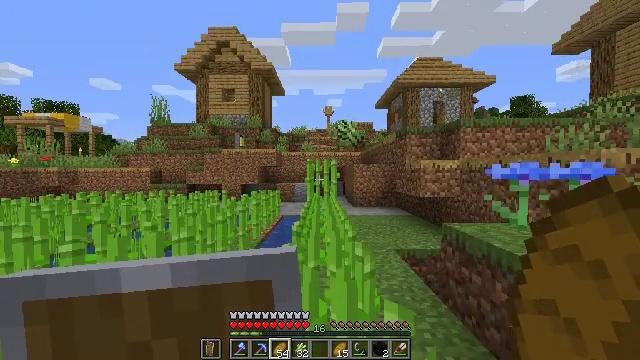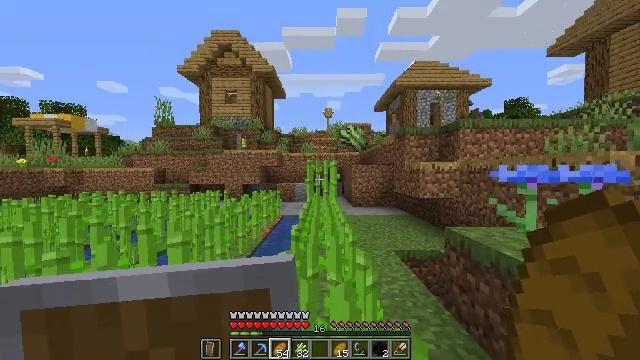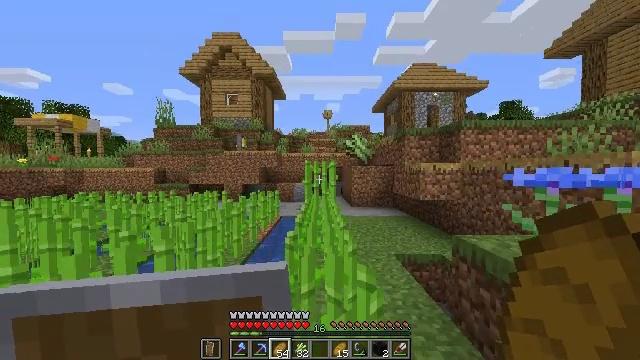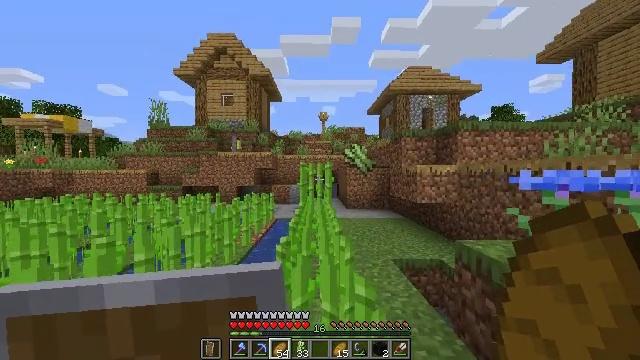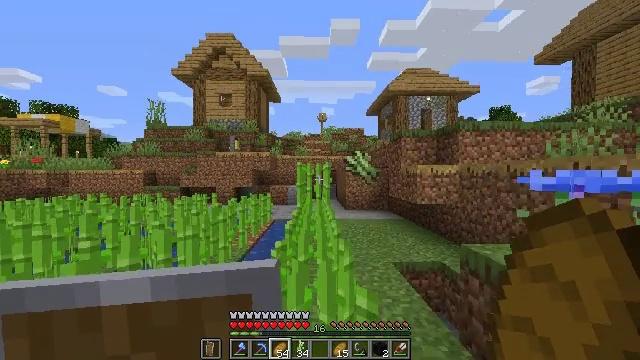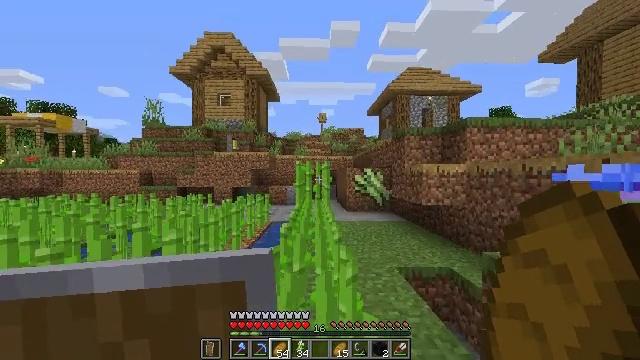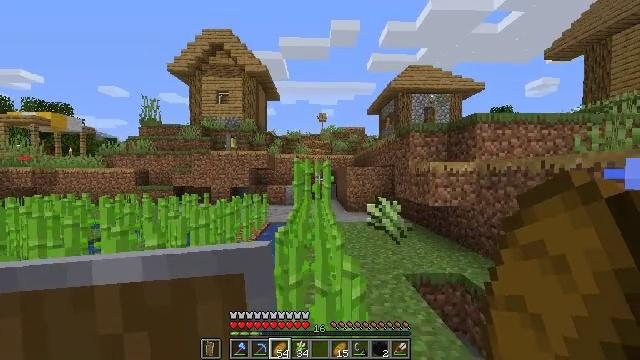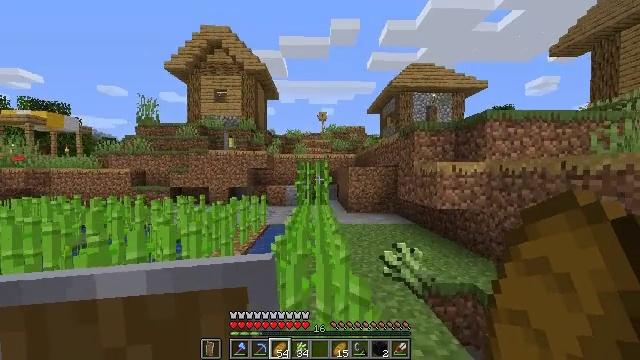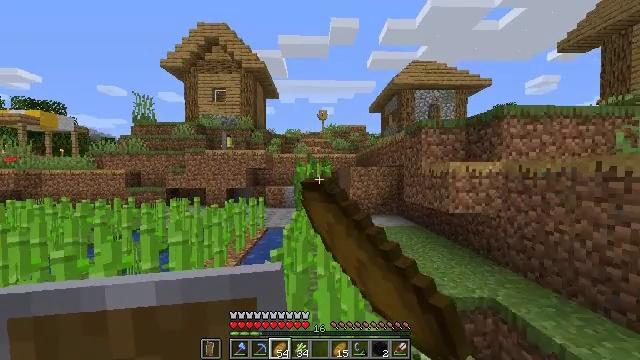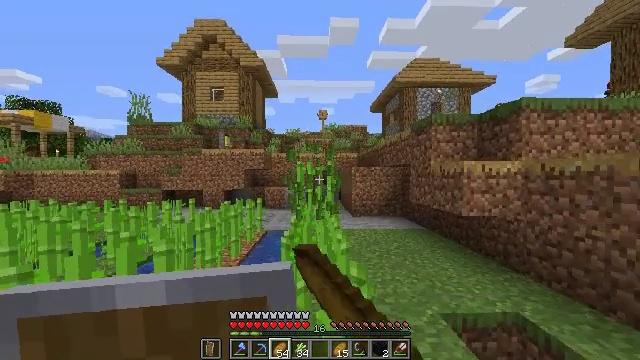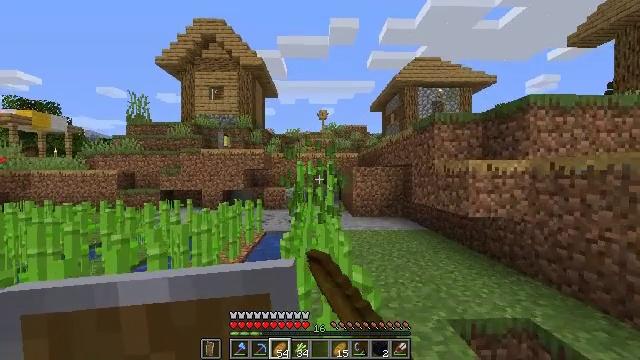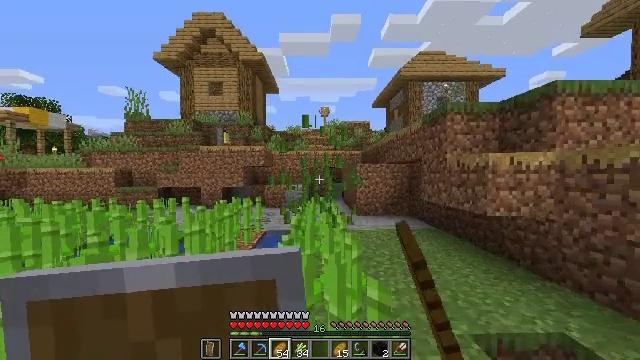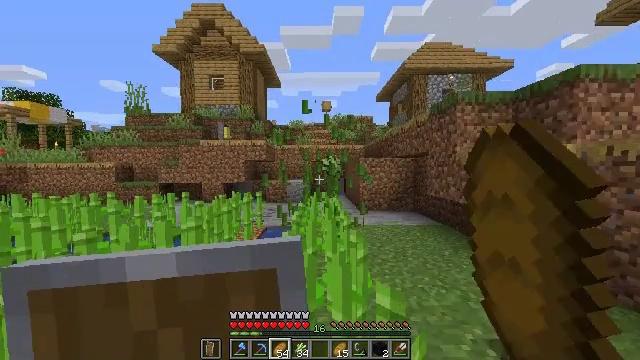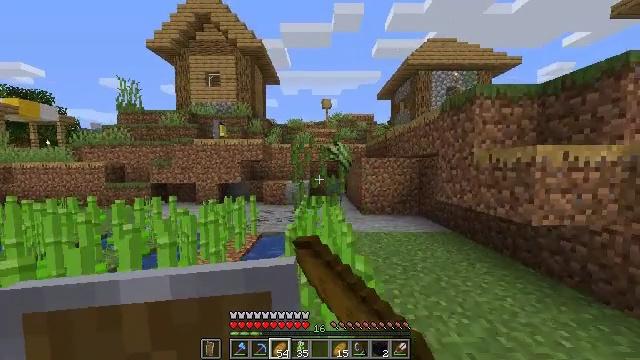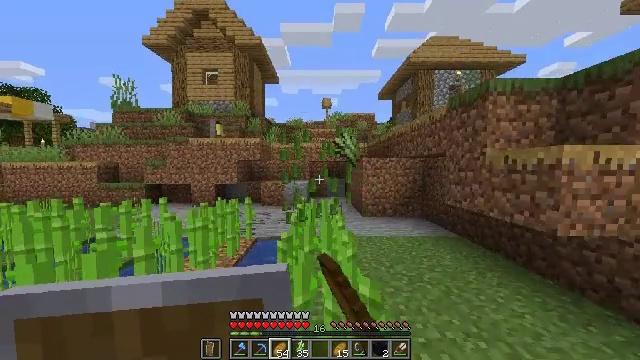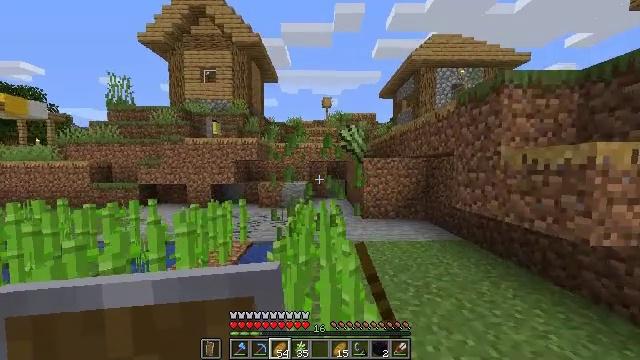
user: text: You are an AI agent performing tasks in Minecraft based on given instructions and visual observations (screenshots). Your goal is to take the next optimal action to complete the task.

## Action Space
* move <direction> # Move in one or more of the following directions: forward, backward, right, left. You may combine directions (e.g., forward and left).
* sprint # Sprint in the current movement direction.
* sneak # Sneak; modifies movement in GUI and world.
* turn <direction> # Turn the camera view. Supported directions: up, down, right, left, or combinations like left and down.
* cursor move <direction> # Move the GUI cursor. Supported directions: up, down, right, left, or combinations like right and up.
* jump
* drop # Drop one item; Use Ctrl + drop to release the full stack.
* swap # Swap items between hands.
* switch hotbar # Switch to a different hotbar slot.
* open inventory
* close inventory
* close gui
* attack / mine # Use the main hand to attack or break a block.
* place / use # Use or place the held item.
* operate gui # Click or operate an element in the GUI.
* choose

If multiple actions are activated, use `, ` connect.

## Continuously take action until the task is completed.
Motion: motion action
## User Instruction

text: Cut down the sugar cane stalks.
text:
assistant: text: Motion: move forward, sprint, attack / mine
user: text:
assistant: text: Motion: move forward, sprint, attack / mine
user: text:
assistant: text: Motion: move forward, sprint, turn right, attack / mine
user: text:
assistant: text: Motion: move forward, sprint, attack / mine
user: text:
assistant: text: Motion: move forward, sprint, attack / mine
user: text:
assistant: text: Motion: move forward, sprint, attack / mine
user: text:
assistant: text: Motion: move forward, sprint, attack / mine
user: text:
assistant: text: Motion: move forward, sprint, attack / mine
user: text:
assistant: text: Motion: move forward, sprint, attack / mine
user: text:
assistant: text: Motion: move forward, sprint, attack / mine
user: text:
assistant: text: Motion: move forward, sprint, attack / mine
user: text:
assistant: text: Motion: move forward, sprint, turn down, attack / mine
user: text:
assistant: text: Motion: move forward, sprint, attack / mine
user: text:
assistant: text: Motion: move forward, sprint, attack / mine
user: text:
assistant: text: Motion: move forward, sprint, attack / mine
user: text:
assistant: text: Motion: move forward, sprint, attack / mine
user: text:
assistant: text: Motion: move forward, sprint, attack / mine
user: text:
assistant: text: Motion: move forward, sprint, attack / mine
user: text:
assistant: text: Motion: move forward, sprint, attack / mine
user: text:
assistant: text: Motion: move forward, sprint, attack / mine
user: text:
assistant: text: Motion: move forward, sprint, attack / mine
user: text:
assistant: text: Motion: move forward, sprint
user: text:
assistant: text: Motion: move forward, sprint
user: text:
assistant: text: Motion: move forward, sprint
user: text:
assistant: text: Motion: move forward, sprint
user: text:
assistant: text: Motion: move forward, sprint
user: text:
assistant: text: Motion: move forward, sprint
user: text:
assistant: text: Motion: move forward, sprint, turn right
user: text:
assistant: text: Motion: move forward, sprint, turn right
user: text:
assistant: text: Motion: move forward, sprint, turn right